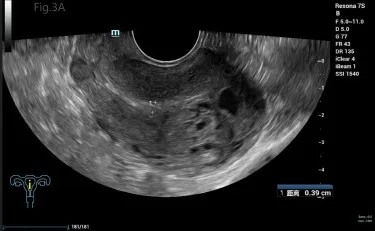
(A) Gray-scale pelvic sonography showed a large honeycomb like mass within the uterine fundus, close to the serosa.
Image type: radiology (ultrasound)